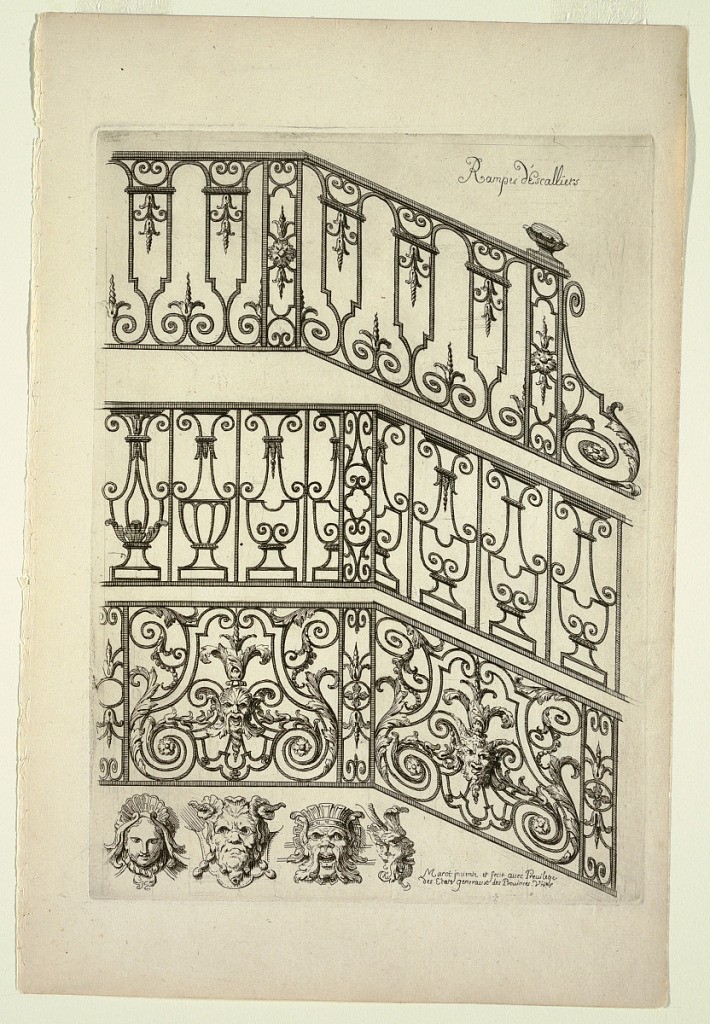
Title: Rampes d'Escalliers (Handrails), in Nouveau Livre de Serrurie (New Book of Ironsmithing)
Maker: Daniel Marot, French, active in the Netherlands and England, 1661–1752
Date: ca. 1700
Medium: Etching and engraving on white laid paper
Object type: Print
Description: Three variations of ironwork for handrails. Below, three mask variations for decoration.